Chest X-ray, AP view. Patient: 66 years old, sex M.
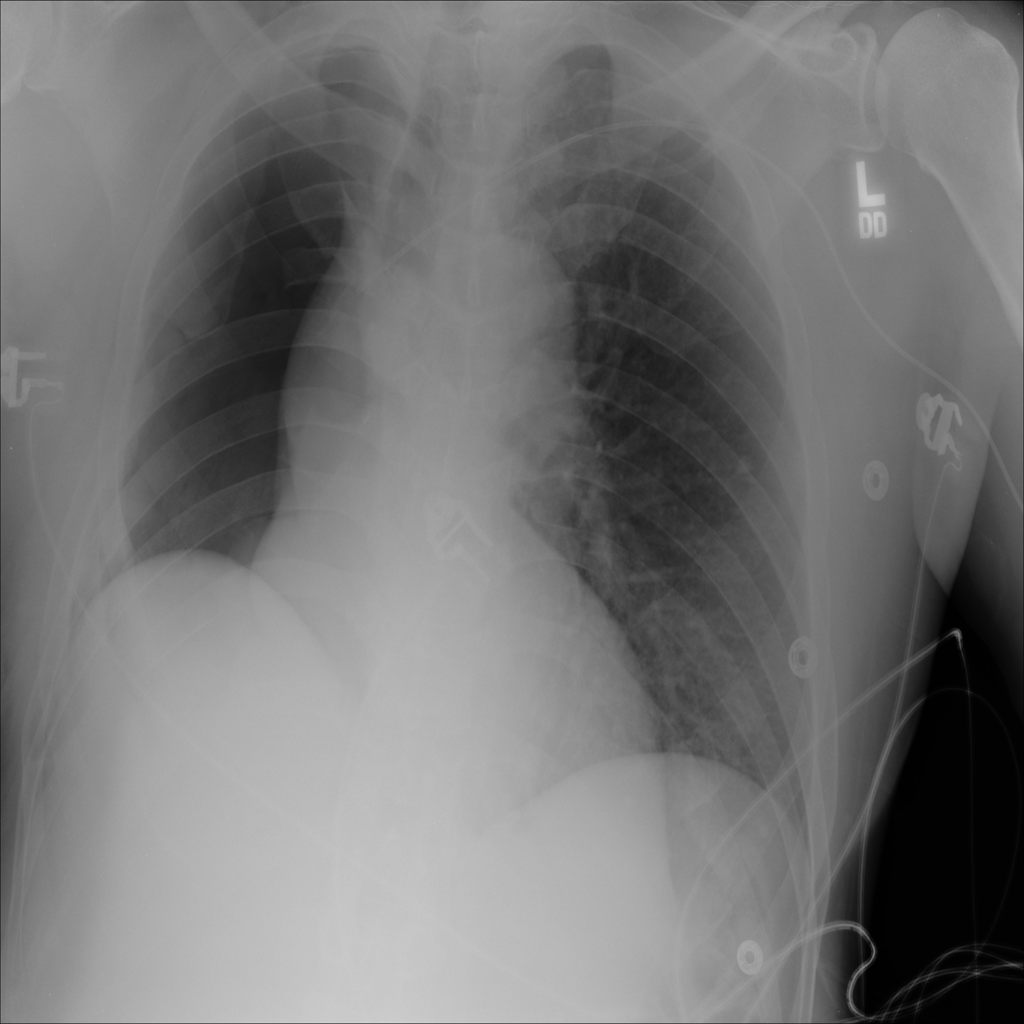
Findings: No Finding